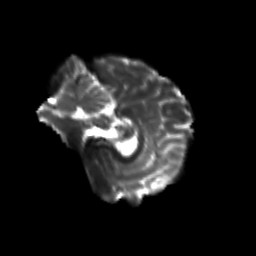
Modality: T2w
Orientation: sagittal
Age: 23
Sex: female
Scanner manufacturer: siemens
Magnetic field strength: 3 T
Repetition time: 3.5 s
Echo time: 0.125 s